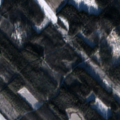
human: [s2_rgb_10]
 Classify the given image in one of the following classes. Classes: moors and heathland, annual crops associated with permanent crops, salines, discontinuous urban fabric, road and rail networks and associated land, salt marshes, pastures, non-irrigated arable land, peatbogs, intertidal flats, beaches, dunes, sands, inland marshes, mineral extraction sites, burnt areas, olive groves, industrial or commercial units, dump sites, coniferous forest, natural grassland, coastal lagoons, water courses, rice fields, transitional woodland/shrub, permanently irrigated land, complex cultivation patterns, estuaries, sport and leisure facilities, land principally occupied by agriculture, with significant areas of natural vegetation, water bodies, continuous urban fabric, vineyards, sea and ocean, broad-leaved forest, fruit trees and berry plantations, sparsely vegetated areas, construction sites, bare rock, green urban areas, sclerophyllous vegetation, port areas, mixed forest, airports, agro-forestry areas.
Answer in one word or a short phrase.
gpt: coniferous forest, mixed forest, transitional woodland/shrub